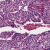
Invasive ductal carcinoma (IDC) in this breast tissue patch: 0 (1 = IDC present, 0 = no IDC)